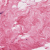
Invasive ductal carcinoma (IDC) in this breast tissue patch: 0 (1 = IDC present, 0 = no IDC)